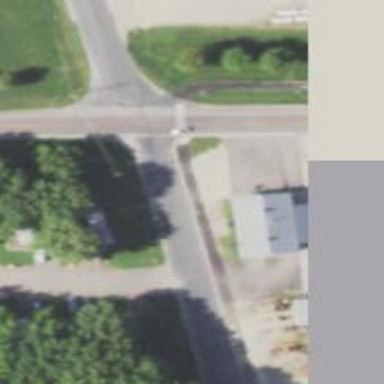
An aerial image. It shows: Marked crossing with zebra road markings.